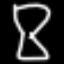
Label: hourglass